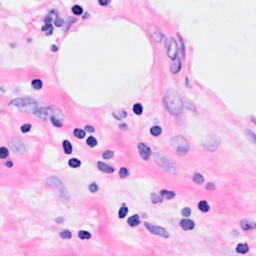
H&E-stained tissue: Breast